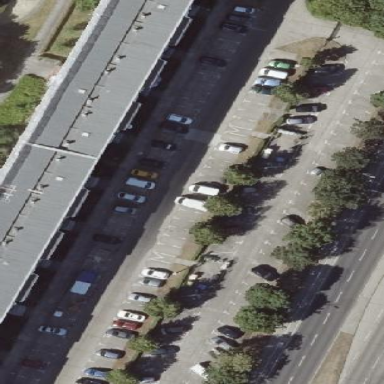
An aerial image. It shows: Street-side parking area.